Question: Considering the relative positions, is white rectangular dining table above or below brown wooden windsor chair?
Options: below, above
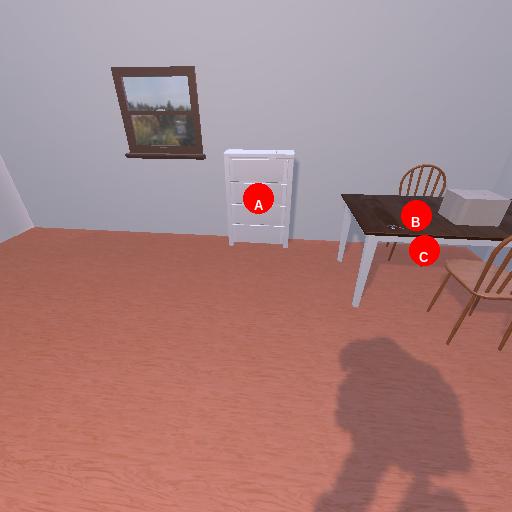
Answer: below